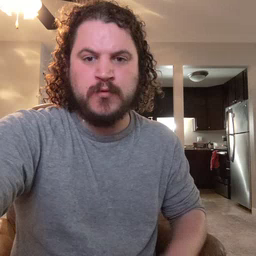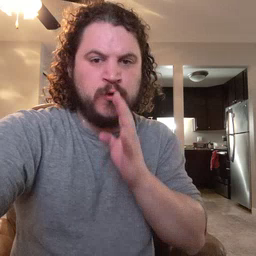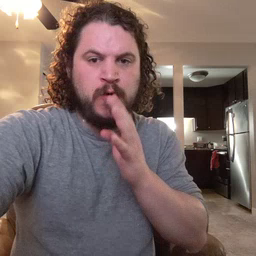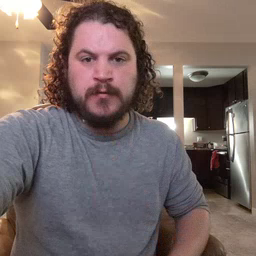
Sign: talk